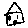
Label: house